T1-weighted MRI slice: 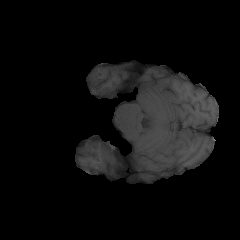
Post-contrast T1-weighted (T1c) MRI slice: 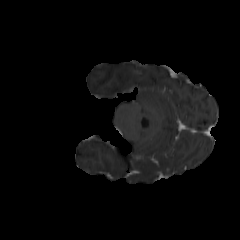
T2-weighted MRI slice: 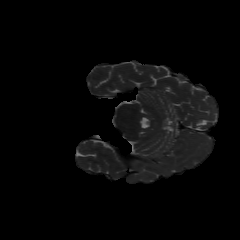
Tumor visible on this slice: no